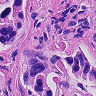
Metastatic tissue present: yes